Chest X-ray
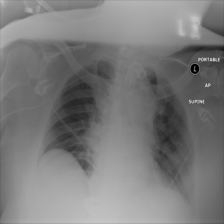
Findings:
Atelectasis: negative
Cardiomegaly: negative
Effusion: negative
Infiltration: negative
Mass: negative
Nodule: negative
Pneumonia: negative
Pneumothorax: negative
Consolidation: negative
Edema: negative
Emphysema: negative
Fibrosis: negative
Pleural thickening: negative
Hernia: negative